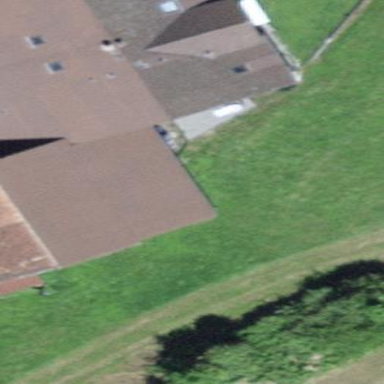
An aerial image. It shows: Rural barn.